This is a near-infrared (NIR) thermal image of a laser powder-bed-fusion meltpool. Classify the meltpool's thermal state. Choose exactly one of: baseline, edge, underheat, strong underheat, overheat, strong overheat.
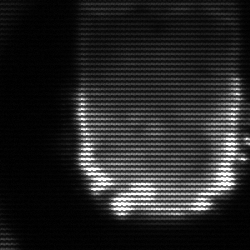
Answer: baseline